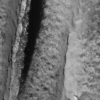
Label: not_dusty